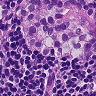
Metastatic tissue present: yes